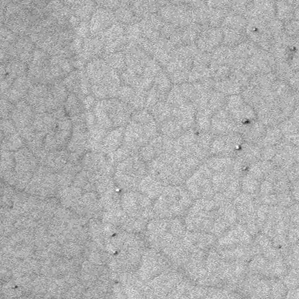
Label: frost